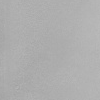
Atmospheric dust classification: dusty